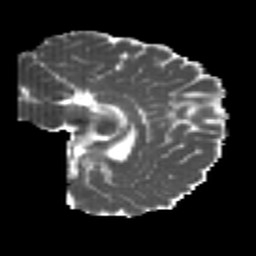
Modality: MD
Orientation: sagittal
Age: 22
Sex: female
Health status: healthy
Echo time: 0.074 s